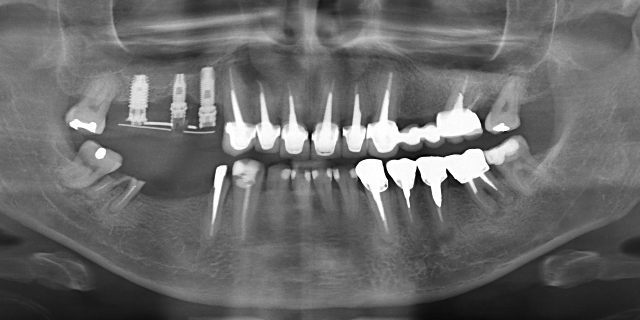
adult